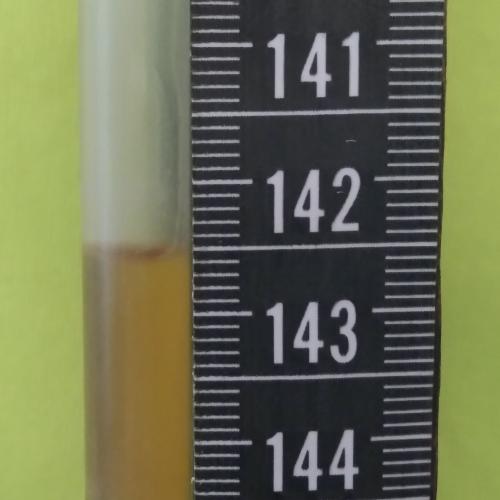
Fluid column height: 142.5 cm